Question: I'm using .NET Interactive notebook inside VS Code and want to change the number of printed out elements:
'''
var x = Enumerable.Range(0,21);
x.Display();
'''
Only first 20 element are shown in the the output:

Can I somehow increase the size of output?
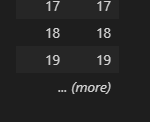
Answer: You can use 'Formatter' from 'Microsoft.DotNet.Interactive.Formatting' namespace to change the size of the output:
'''
using Microsoft.DotNet.Interactive.Formatting;
Formatter.ListExpansionLimit = 25;
'''
<URL>:
- 'Formatter.ListExpansionLimit' = 20Gets or sets the limit to the number of items that will be written out in detail from an 'IEnumerable' sequence.- 'Formatter<T>.ListExpansionLimit' = (not set)An optional type-specific list expansion limit